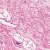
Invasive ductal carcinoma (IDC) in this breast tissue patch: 0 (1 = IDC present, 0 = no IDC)